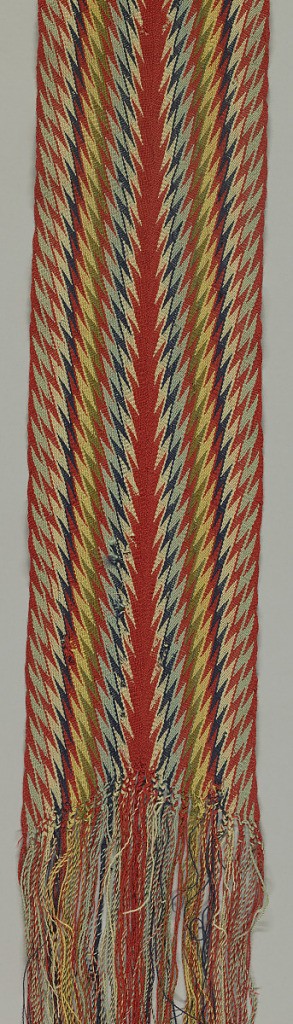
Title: Sash
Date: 19th century
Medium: wool Technique: diagonal interlacing (one set of elements)
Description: Long sash in chevon pattern, known as 'ceinture flêche'.